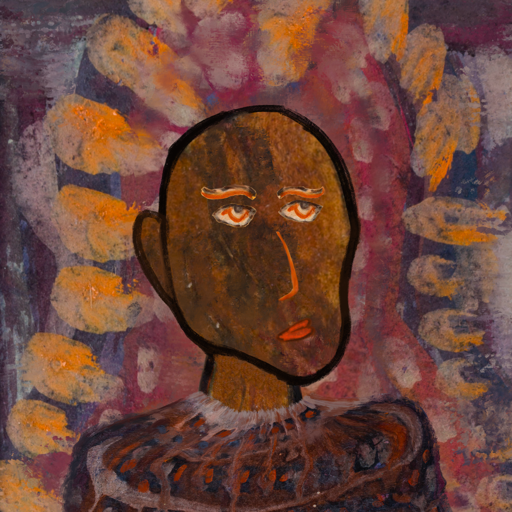
Background: Doll, Head And Neck Side: Mosgoul, Face Side: Experience, Bust: Hypocrite, Hair Side: Blank, Head Accessory: Blank, Second Necklace: Blank, Necklace: Blank, Baby: Blank